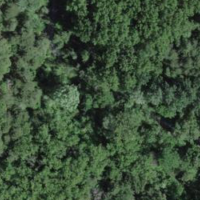
EUNIS habitat code: 44
Species observed at this site:
Neottia nidus-avis
Castor fiber